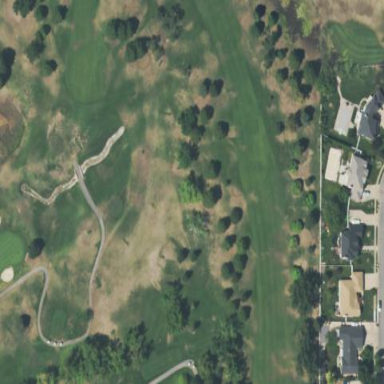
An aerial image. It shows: Grassy area designated as golf fairway.